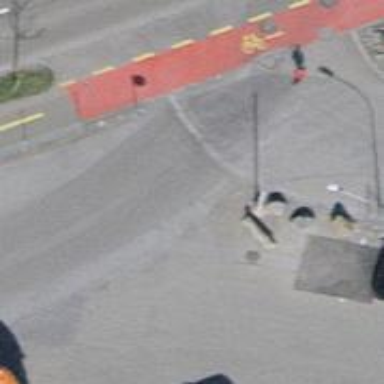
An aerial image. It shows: Lift gate barrier.